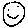
Label: smiley face